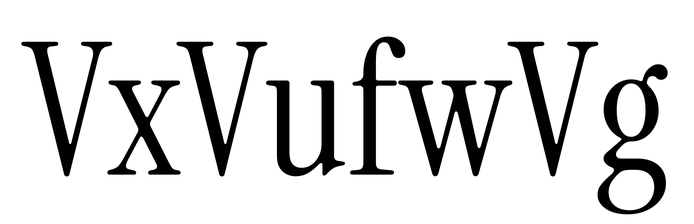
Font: InstrumentSerif-Regular